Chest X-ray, PA view. Patient: 15 years old, sex F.
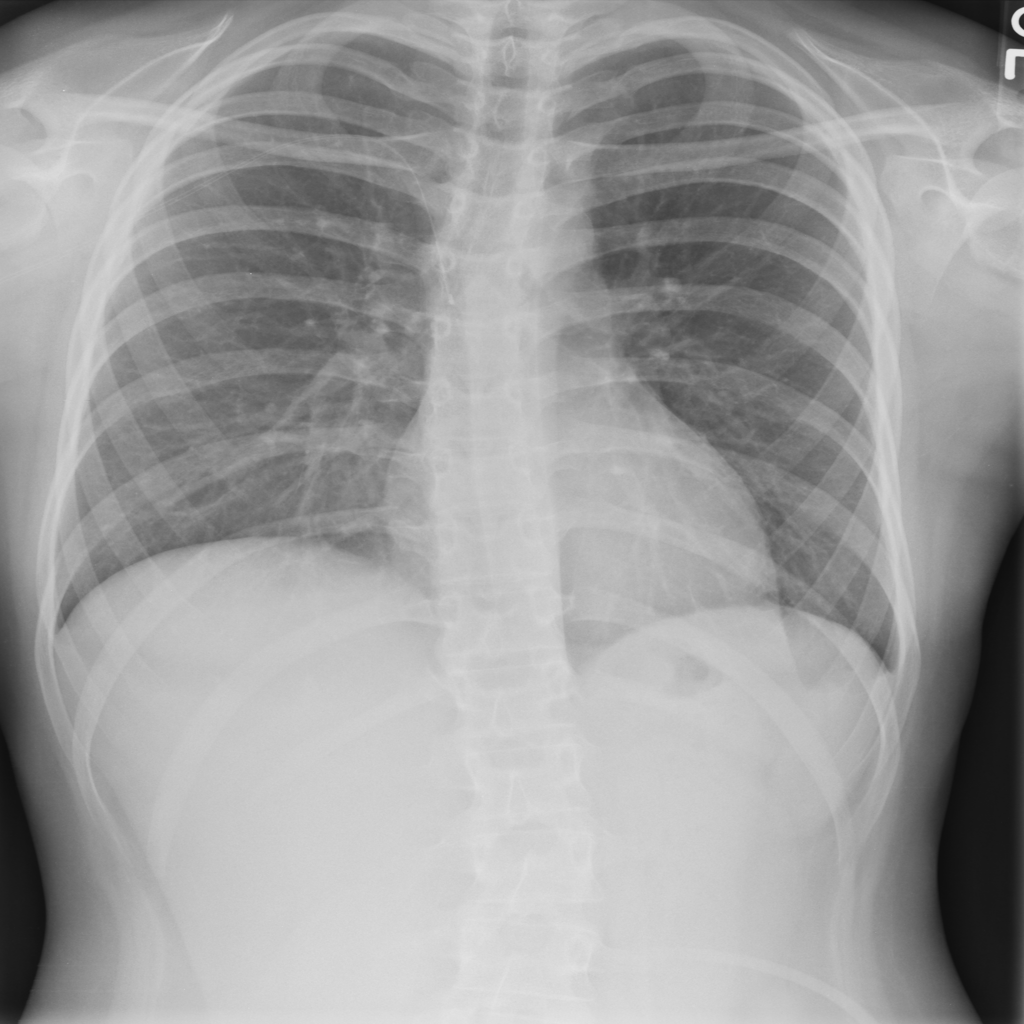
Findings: No Finding